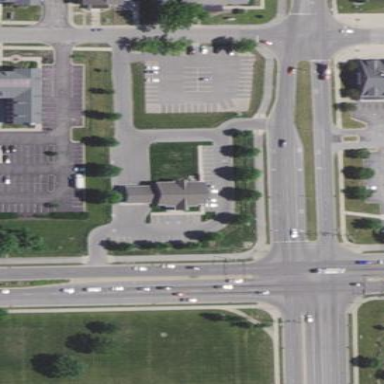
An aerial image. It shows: Parking area.